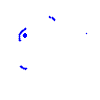
Particle: kaon